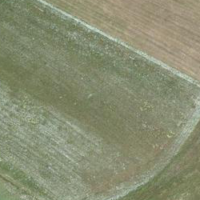
EUNIS habitat code: 52
Species observed at this site:
Sonchus arvensis